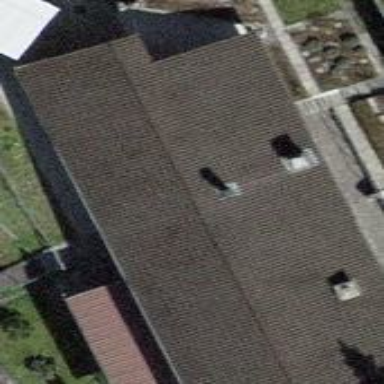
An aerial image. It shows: Building with tiled roof.